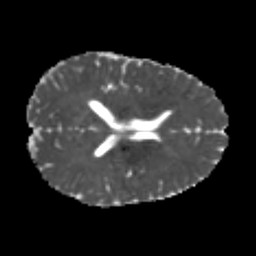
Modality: MD
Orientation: axial
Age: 24
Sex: male
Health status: healthy
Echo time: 0.074 s